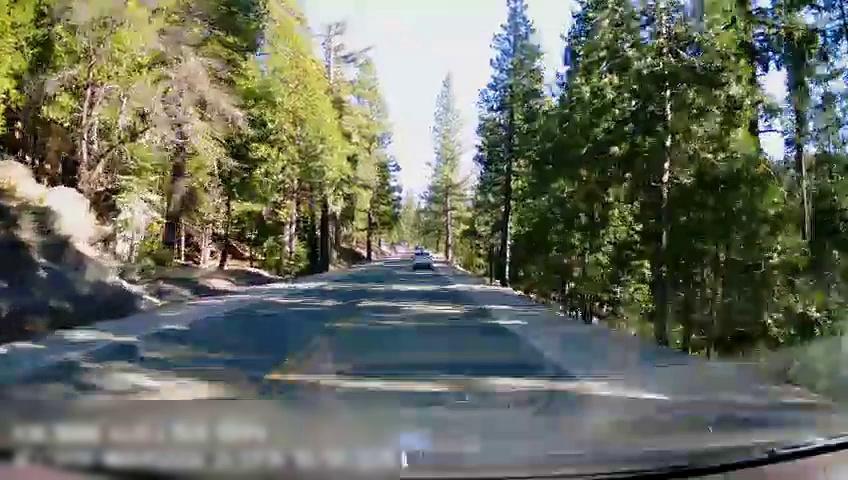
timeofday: Day
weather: Sunny
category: Drivable Space
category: Vehicles | SUV